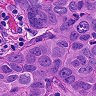
Metastatic tissue present: yes